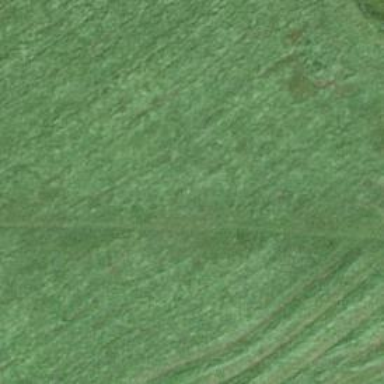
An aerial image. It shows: Path covered in grass.